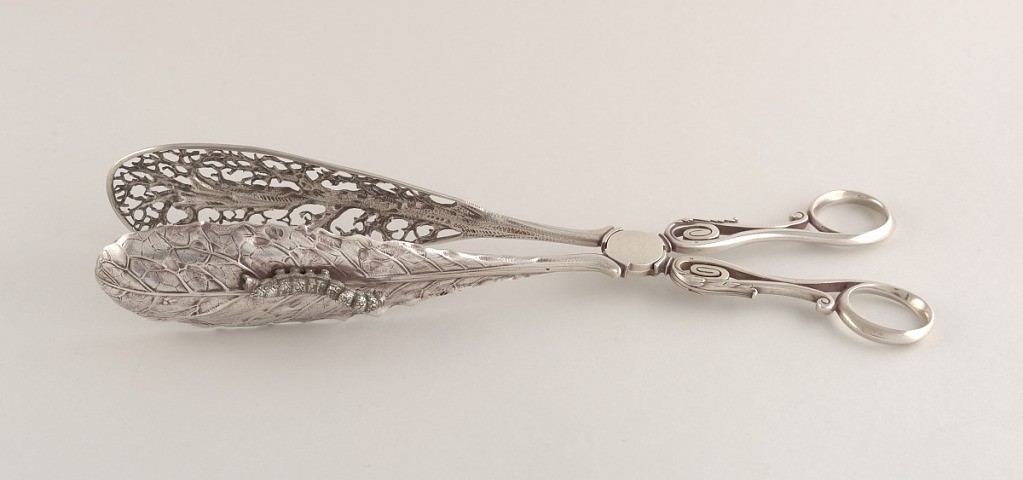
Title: Pair of Cake Tongs With Caterpillar
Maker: Charles Victor Gibert, French
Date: ca. 1890
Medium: silver
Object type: tongs
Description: Pair of cake tongs consisting of separatable sides, with side (a) tong with applied relief caterpillar decoration and side (b) tong with openwork leaf decoration. Tongs formed  in shape of leaves, with rounded elongated teardrop shape forming jaws. Attached by (a) fitting in to (b) tong at neck to form pivot mechanism. Side (a) tong with leaf decoration and mottled surface, reverse of which is applied with relief caterpillar ornament. Side (b) tong surface of openwork design with skeletal structure of leaf visible. Handle with two round finger holes.